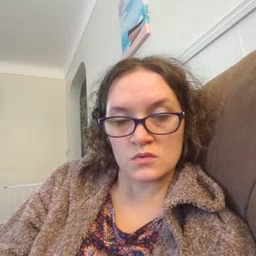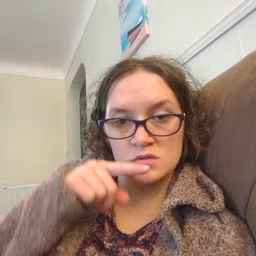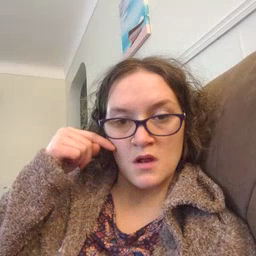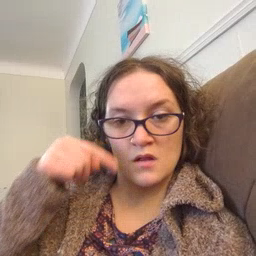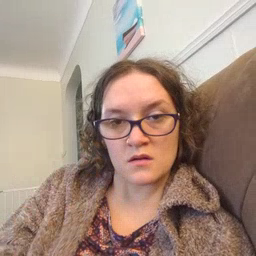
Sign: smile